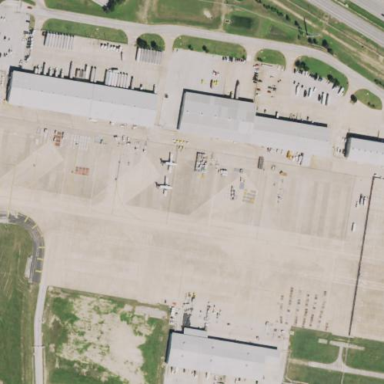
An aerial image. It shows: Apron at the airport with concrete surface.